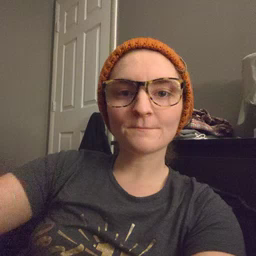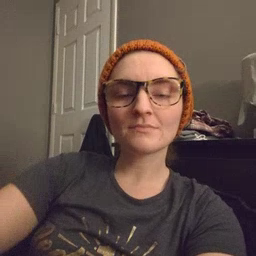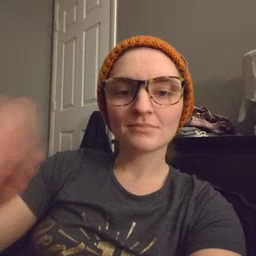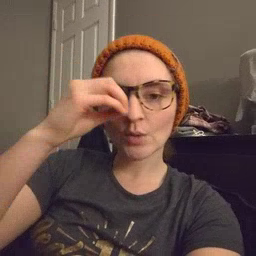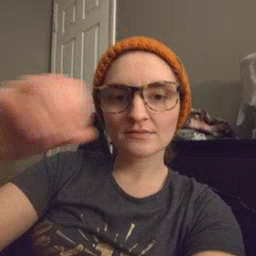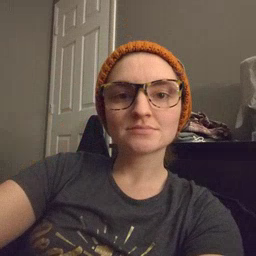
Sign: owl